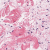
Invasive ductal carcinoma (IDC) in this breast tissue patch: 0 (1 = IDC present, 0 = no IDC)